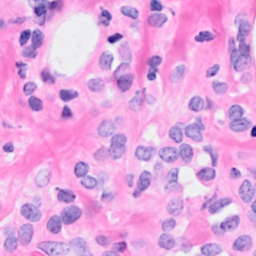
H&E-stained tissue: Breast